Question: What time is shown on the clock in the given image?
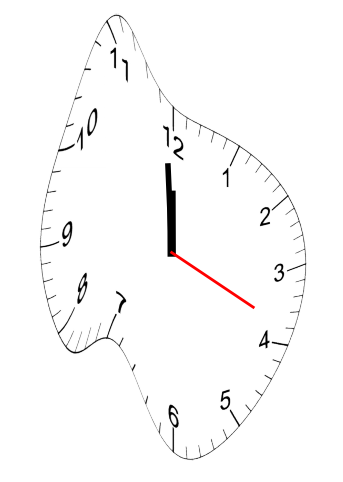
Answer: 11:59:19